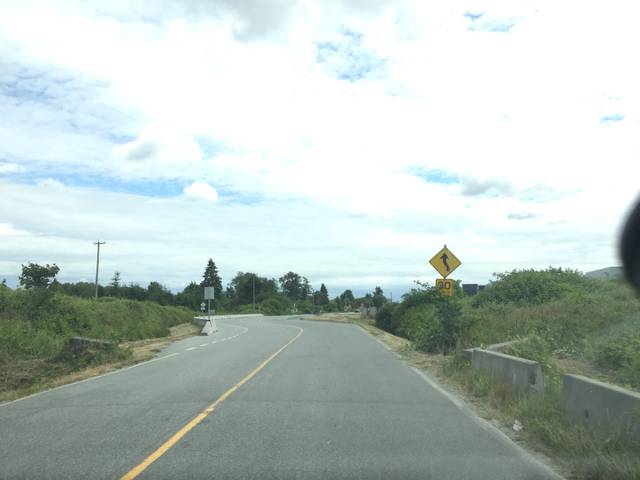
Region: Canada
Coordinates: 49.207, -123.174